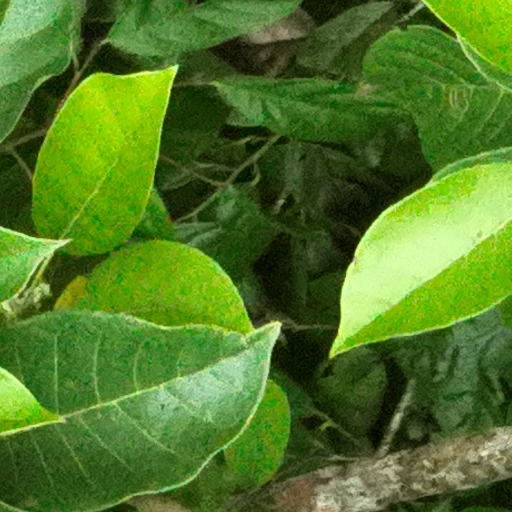
Species: Hieronyma alchorneoides
GBIF accepted scientific name: Hieronyma alchorneoides
Crown area (m\u00b2): 334.812